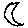
Label: moon